Chest X-ray:
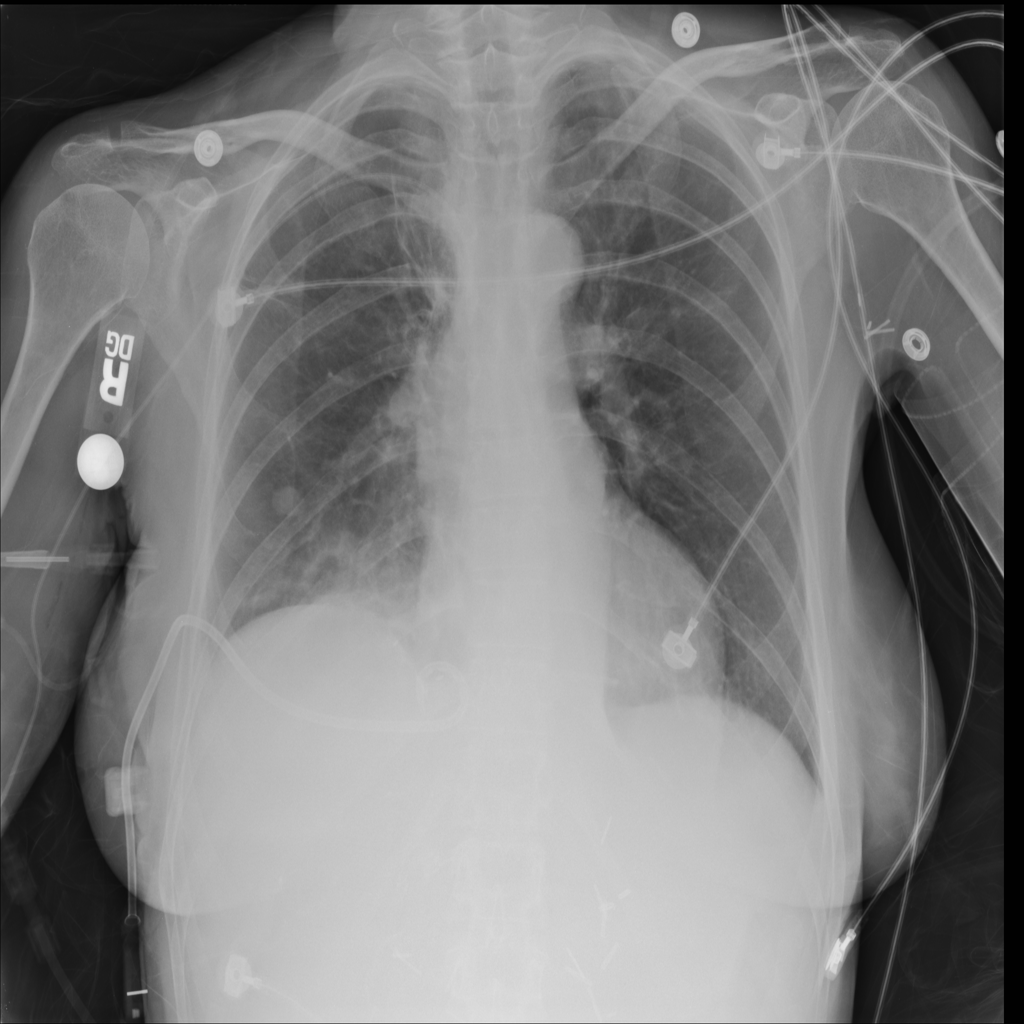
Findings: Nodule, Consolidation, Effusion
No abnormal finding: no